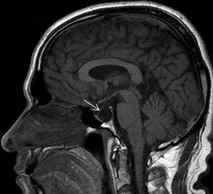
Brain MR images of the examined patients. T1 weighted images of Patient II/2 Image.
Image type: radiology (mri)